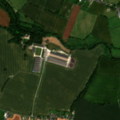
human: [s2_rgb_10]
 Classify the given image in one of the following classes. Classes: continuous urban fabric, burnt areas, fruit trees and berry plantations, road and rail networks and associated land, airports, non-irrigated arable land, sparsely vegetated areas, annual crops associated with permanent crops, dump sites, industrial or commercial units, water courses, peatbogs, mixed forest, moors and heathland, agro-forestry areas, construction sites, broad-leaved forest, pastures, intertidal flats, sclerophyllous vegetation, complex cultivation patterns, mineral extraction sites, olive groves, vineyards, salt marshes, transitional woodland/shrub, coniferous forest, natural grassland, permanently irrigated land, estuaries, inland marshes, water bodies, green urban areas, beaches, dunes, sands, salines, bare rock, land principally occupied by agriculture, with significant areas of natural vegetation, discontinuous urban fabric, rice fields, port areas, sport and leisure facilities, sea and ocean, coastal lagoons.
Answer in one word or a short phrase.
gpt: non-irrigated arable land, pastures, complex cultivation patterns